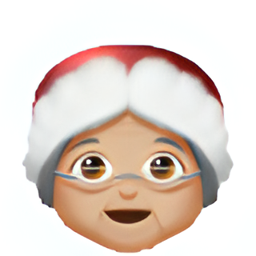
Name: mother christmas
Emoji: 🤶🏼
Group: People & Body
Sub-group: person-fantasy